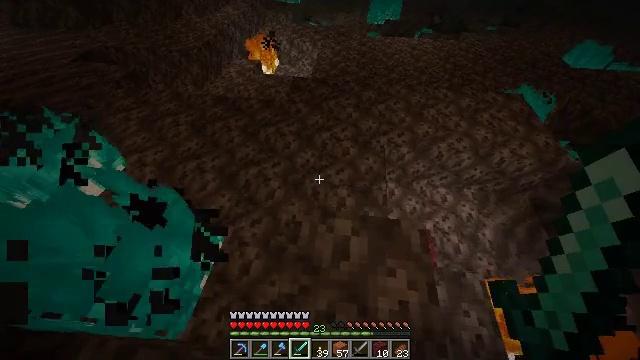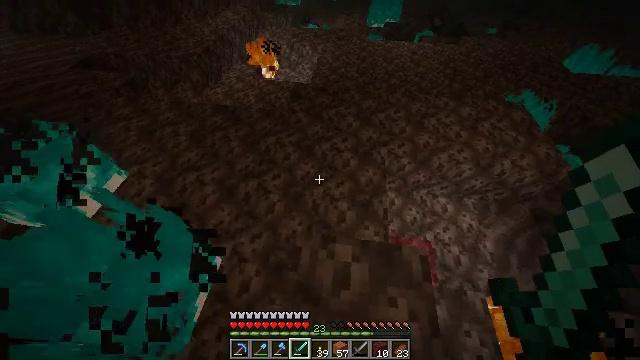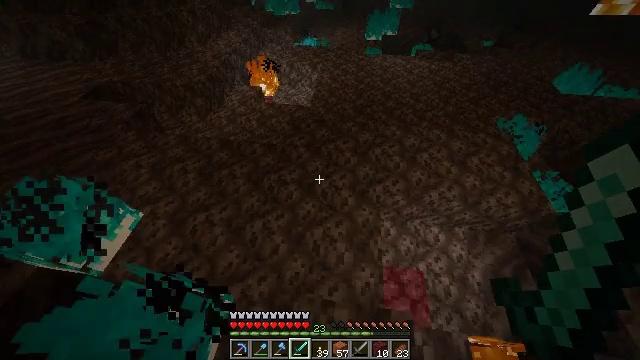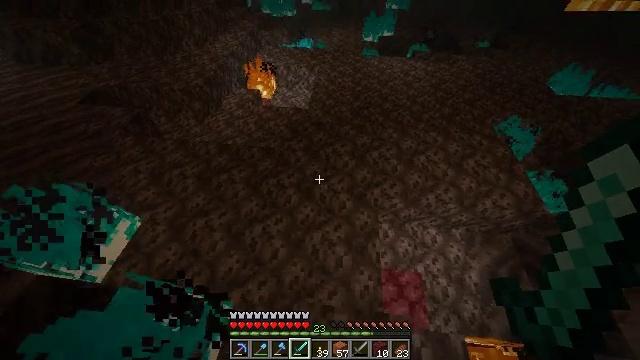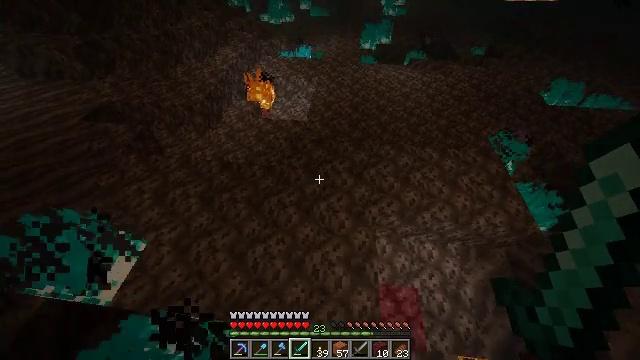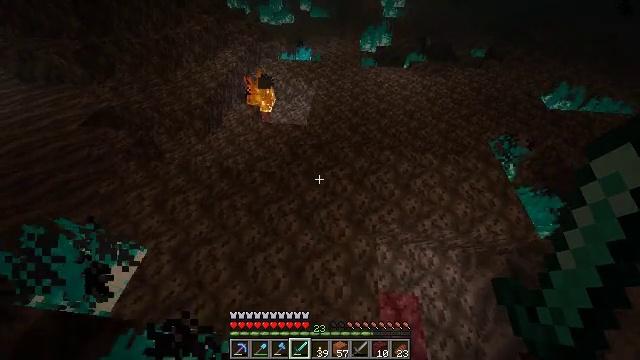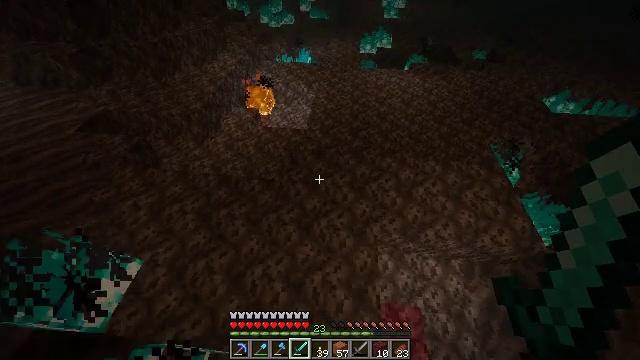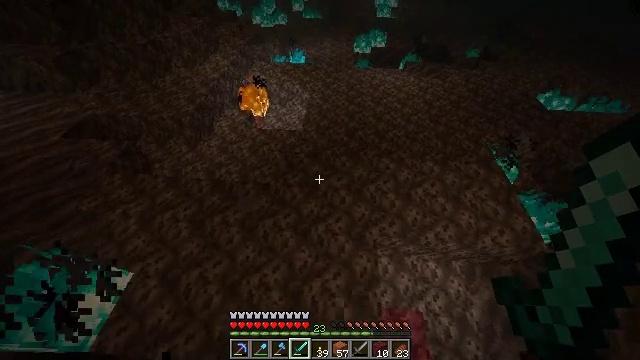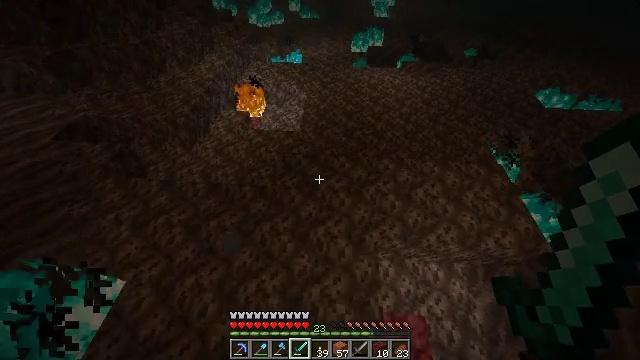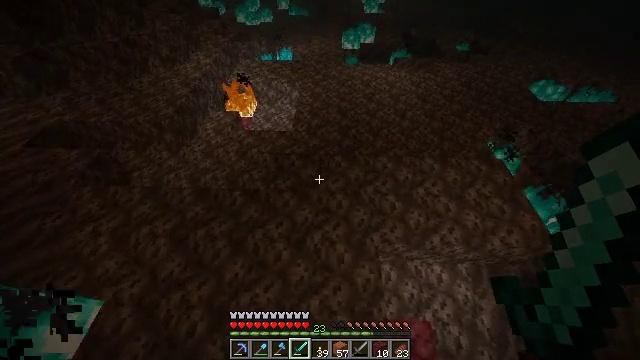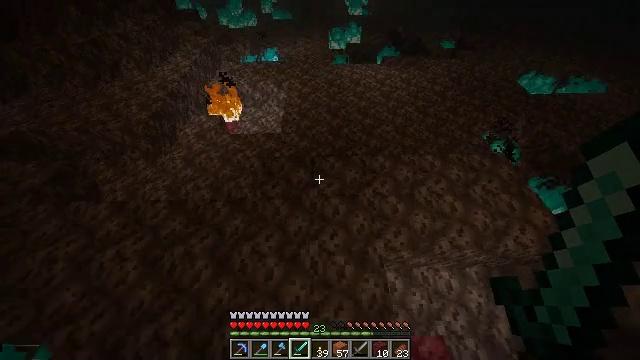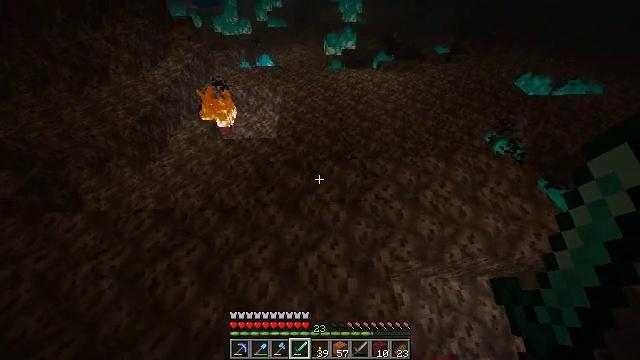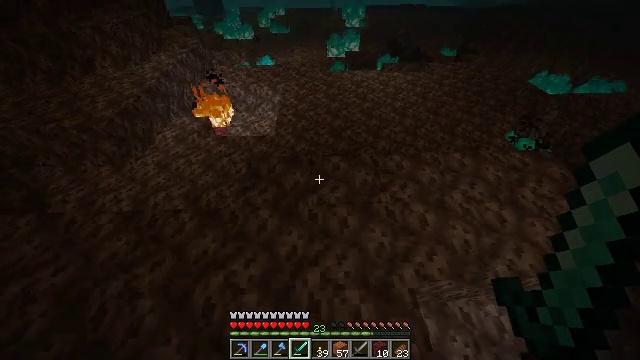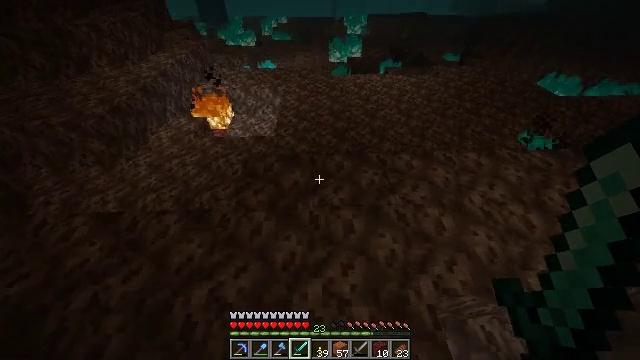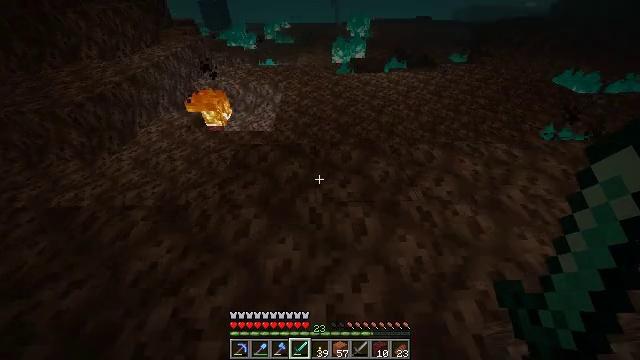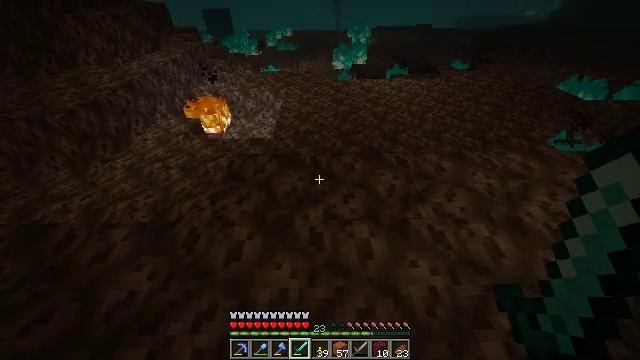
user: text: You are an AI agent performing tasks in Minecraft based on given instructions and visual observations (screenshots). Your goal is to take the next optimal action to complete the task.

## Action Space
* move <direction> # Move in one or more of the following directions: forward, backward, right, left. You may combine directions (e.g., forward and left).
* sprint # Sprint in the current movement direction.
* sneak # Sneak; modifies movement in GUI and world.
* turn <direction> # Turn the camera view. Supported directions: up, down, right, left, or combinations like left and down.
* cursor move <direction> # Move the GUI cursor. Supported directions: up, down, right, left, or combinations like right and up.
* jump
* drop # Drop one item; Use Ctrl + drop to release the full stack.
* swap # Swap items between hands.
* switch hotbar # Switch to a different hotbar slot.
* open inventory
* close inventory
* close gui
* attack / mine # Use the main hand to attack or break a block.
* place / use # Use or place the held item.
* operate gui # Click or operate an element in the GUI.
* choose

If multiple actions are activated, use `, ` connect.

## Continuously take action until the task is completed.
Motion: motion action
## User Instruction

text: Break the block holding the soul fire.
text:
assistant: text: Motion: move forward, sprint, jump
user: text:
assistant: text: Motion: move forward, sprint, jump
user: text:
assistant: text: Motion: move forward, sprint, jump
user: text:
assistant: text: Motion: move forward, sprint, jump
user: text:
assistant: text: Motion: move forward, sprint, jump
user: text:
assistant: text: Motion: move forward, sprint, jump
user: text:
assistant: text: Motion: move forward, sprint, turn right
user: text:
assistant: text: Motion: move forward, sprint
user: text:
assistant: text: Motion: move forward, sprint, turn right
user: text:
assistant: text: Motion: move forward, sprint, turn right and up
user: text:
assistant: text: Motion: move forward, sprint, turn right and up
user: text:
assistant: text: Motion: move forward, sprint, turn up
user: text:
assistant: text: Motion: move forward, sprint, turn up
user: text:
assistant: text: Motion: move forward, sprint, turn up
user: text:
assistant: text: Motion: move forward, sprint, turn up
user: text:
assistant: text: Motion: move forward, sprint, turn up
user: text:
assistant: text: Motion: move forward, sprint, turn up
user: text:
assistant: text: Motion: move forward, sprint, turn up
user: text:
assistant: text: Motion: move forward, sprint, turn right and up
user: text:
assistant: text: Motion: move forward, sprint
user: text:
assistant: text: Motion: move forward, sprint
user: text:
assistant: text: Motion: move forward, sprint
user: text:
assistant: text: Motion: move forward, sprint
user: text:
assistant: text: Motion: move forward, sprint
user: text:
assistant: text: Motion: move forward, sprint
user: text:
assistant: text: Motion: move forward, sprint
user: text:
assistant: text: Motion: move forward, sprint, turn right
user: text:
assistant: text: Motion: move forward, sprint, turn right
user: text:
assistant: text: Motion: move forward, sprint
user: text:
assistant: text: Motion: move forward, sprint